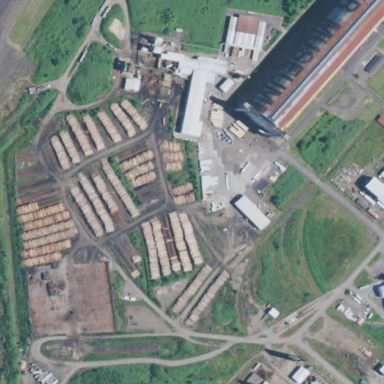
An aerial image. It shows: Industrial area dedicated to sawmill.